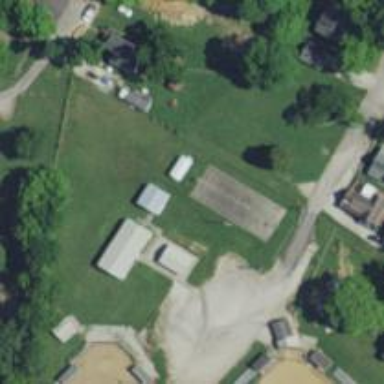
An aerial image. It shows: Basketball court on pitch.